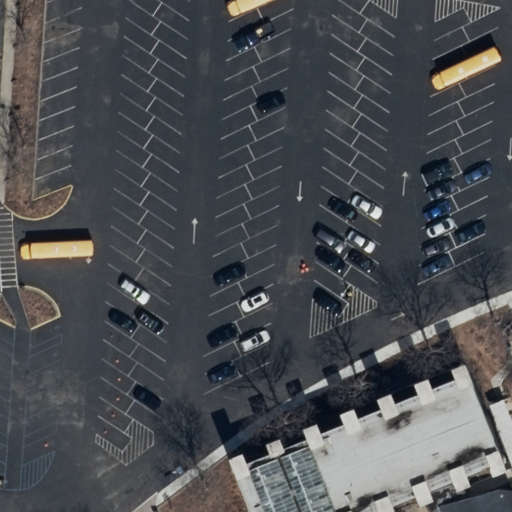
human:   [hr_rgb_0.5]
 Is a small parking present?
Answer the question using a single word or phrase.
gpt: yes

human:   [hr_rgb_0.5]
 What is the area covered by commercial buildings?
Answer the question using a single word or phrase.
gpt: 0m2

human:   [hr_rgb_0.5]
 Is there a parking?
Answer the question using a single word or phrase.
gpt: yes

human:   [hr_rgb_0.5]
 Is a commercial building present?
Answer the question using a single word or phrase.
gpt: no

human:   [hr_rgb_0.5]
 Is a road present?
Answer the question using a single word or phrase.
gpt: yes

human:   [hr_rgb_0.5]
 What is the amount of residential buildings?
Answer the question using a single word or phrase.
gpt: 1

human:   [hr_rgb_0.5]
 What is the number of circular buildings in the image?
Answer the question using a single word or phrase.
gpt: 0

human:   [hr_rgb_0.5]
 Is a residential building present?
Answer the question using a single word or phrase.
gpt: yes

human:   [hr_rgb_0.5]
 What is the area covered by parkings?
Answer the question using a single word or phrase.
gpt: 28m2

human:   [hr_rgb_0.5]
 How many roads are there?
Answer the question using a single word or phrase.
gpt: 10

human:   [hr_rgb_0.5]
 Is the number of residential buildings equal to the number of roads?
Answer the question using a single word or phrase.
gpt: no

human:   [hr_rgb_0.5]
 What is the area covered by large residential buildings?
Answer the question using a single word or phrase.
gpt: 1661m2

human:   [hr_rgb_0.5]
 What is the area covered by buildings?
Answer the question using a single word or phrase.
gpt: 1661m2

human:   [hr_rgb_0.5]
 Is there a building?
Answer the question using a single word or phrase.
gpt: yes

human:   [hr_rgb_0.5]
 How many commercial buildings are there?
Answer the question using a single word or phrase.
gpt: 0

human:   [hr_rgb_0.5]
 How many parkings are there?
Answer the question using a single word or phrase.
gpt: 1

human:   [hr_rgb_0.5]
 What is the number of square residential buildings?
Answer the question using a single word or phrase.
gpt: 0

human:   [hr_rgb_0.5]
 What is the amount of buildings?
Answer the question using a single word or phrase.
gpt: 1

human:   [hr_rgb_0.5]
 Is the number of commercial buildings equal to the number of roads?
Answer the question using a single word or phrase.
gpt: no

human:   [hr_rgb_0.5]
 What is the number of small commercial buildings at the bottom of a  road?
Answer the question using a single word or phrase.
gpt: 0

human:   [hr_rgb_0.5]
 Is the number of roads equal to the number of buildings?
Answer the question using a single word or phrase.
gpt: no

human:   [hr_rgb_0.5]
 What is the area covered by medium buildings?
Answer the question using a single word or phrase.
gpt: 0m2

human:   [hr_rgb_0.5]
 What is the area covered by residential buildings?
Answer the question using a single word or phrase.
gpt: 1661m2

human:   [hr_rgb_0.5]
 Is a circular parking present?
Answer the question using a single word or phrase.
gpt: no

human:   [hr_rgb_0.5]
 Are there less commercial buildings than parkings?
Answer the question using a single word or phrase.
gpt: yes

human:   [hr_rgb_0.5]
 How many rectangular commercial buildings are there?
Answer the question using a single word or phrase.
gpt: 0

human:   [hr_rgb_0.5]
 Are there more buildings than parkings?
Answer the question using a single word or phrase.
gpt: no

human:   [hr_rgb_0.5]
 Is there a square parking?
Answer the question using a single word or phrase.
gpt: no

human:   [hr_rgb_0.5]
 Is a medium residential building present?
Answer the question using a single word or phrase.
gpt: no

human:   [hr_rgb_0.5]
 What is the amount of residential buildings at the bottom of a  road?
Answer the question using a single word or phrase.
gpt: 1

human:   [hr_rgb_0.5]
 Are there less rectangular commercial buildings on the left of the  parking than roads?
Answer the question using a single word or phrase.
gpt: yes

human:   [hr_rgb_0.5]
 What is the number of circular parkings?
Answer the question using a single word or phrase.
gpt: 0

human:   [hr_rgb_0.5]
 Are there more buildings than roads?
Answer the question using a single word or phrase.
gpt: no

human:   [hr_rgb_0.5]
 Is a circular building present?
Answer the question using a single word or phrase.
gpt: no

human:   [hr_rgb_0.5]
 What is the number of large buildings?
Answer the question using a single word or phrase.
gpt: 1

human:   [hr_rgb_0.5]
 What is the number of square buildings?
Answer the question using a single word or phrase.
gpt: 0

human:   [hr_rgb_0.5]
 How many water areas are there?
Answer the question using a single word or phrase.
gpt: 0

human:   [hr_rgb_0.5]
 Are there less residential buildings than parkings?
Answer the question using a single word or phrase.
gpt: no

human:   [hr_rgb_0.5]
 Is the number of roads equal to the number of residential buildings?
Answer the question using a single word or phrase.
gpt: no

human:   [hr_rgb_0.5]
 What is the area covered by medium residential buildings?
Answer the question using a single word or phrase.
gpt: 0m2

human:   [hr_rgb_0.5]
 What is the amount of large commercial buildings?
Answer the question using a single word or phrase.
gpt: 0

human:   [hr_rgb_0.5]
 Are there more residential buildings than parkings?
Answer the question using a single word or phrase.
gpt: no

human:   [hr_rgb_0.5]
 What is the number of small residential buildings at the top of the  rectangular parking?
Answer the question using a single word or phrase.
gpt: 0

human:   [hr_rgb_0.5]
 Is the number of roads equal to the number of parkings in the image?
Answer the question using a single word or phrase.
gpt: no

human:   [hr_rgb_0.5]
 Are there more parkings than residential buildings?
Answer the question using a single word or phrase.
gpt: no

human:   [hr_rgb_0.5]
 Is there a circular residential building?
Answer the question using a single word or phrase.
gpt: no

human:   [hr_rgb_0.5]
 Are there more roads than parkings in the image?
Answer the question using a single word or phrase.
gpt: yes

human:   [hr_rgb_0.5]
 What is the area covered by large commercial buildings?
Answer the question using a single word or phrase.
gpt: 0m2

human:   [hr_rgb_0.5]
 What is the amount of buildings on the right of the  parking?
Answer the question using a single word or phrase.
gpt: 1

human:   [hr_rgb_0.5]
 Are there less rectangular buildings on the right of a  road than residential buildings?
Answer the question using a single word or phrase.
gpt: yes

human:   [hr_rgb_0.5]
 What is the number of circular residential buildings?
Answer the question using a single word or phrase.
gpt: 0

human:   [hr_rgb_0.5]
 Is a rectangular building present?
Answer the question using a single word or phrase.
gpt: no

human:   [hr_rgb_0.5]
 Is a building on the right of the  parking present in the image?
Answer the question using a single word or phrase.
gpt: yes

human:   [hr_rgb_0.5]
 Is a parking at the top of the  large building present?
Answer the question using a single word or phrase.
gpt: yes

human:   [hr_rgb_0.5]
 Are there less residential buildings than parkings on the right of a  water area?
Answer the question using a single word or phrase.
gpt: no

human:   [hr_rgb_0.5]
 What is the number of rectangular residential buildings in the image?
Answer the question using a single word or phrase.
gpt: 0

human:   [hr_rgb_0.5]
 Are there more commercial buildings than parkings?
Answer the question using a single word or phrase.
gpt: no

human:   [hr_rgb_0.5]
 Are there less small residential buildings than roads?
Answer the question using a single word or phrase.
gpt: yes

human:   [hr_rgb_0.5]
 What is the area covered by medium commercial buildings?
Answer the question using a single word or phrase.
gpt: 0m2

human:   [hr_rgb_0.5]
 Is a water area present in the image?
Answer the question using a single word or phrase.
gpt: no

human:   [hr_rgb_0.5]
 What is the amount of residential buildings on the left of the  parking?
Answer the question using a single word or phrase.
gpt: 0

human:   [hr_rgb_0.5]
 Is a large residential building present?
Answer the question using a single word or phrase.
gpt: yes

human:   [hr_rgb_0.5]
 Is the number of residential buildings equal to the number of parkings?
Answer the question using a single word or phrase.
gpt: yes

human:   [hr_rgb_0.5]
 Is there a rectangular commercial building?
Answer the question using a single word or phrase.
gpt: no